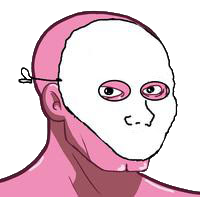
Label: 5_Rage